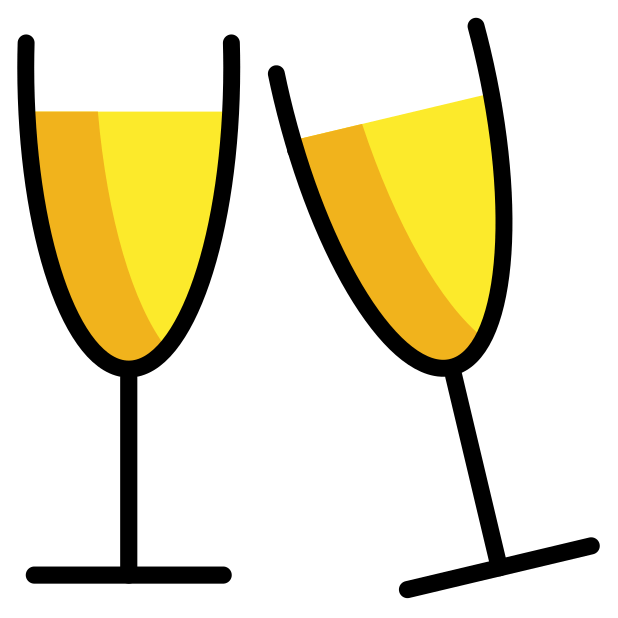
clinking glasses